Interaction volume radius: 10 \u00c5
Interaction volume height: 10 \u00c5
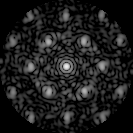
Disorder parameter: 0.4182